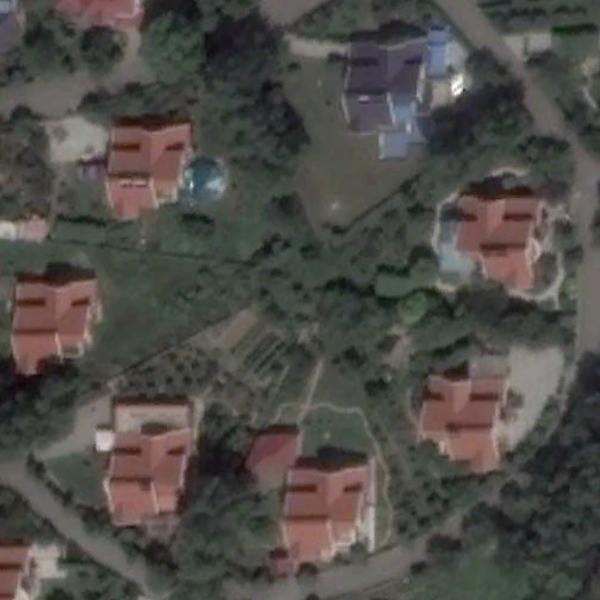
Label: MediumResidential